Interaction volume radius: 5 \u00c5
Interaction volume height: 10 \u00c5
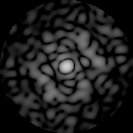
Disorder parameter: 0.6877